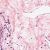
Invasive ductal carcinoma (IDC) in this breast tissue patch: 0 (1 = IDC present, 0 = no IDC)